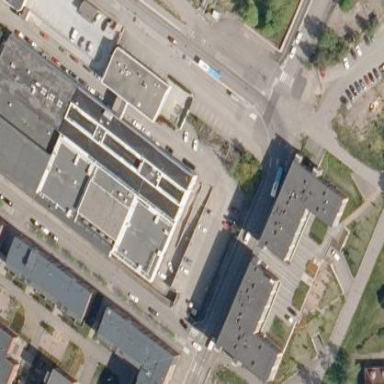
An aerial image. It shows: Office building.